Question: How can I change the color of the placeHolder text of a passwordBox at Windows Phone 8.1? I use this template:
'''
<Style x:Key="MyPasswordBoxStyle" TargetType="PasswordBox">
<Setter Property="MinWidth" Value="{ThemeResource TextControlThemeMinWidth}"/>
<Setter Property="MinHeight" Value="{ThemeResource TextControlThemeMinHeight}"/>
<Setter Property="SelectionHighlightColor" Value="{ThemeResource TextSelectionHighlightColorThemeBrush}"/>
<Setter Property="Foreground" Value="White"/>
<Setter Property="Background" Value="{ThemeResource TextBoxBackgroundThemeBrush}"/>
<Setter Property="BorderBrush" Value="{ThemeResource TextBoxBorderThemeBrush}"/>
<Setter Property="BorderThickness" Value="{ThemeResource TextControlBorderThemeThickness}"/>
<Setter Property="FontFamily" Value="{ThemeResource PhoneFontFamilyNormal}"/>
<Setter Property="FontSize" Value="{ThemeResource ContentControlFontSize}"/>
<Setter Property="ScrollViewer.HorizontalScrollMode" Value="Auto"/>
<Setter Property="ScrollViewer.VerticalScrollMode" Value="Auto"/>
<Setter Property="ScrollViewer.HorizontalScrollBarVisibility" Value="Hidden"/>
<Setter Property="ScrollViewer.VerticalScrollBarVisibility" Value="Hidden"/>
<Setter Property="Padding" Value="{ThemeResource TextControlThemePadding}"/>
<Setter Property="Margin" Value="{ThemeResource TextControlMarginThemeThickness}"/>
<Setter Property="VerticalAlignment" Value="Top"/>
<Setter Property="Template">
<Setter.Value>
<ControlTemplate TargetType="PasswordBox">
<Grid Background="Transparent">
<Grid.RowDefinitions>
<RowDefinition Height="Auto"/>
<RowDefinition Height="*"/>
<RowDefinition Height="Auto"/>
</Grid.RowDefinitions>
<VisualStateManager.VisualStateGroups>
<VisualStateGroup x:Name="CommonStates">
<VisualState x:Name="Disabled">
<Storyboard>
<ObjectAnimationUsingKeyFrames Storyboard.TargetProperty="Background" Storyboard.TargetName="BorderElement">
<DiscreteObjectKeyFrame KeyTime="0" Value="{ThemeResource TextBoxDisabledBackgroundThemeBrush}"/>
</ObjectAnimationUsingKeyFrames>
<ObjectAnimationUsingKeyFrames Storyboard.TargetProperty="BorderBrush" Storyboard.TargetName="BorderElement">
<DiscreteObjectKeyFrame KeyTime="0" Value="{ThemeResource TextBoxDisabledBorderThemeBrush}"/>
</ObjectAnimationUsingKeyFrames>
<ObjectAnimationUsingKeyFrames Storyboard.TargetProperty="Foreground" Storyboard.TargetName="ContentElement">
<DiscreteObjectKeyFrame KeyTime="0" Value="{ThemeResource TextBoxDisabledForegroundThemeBrush}"/>
</ObjectAnimationUsingKeyFrames>
<ObjectAnimationUsingKeyFrames Storyboard.TargetProperty="Foreground" Storyboard.TargetName="PlaceholderTextContentPresenter">
<DiscreteObjectKeyFrame KeyTime="0" Value="{ThemeResource TextBoxDisabledForegroundThemeBrush}"/>
</ObjectAnimationUsingKeyFrames>
<ObjectAnimationUsingKeyFrames Storyboard.TargetProperty="Foreground" Storyboard.TargetName="HeaderContentPresenter">
<DiscreteObjectKeyFrame KeyTime="0" Value="{ThemeResource TextBoxDisabledHeaderForegroundThemeBrush}"/>
</ObjectAnimationUsingKeyFrames>
</Storyboard>
</VisualState>
<VisualState x:Name="Normal">
<Storyboard>
<DoubleAnimation Duration="0" To="{ThemeResource TextControlBorderThemeOpacity}" Storyboard.TargetProperty="Opacity" Storyboard.TargetName="BorderElement"/>
</Storyboard>
</VisualState>
<VisualState x:Name="PointerOver"/>
<VisualState x:Name="Focused">
<Storyboard>
<ObjectAnimationUsingKeyFrames Storyboard.TargetProperty="BorderBrush" Storyboard.TargetName="BorderElement">
<DiscreteObjectKeyFrame KeyTime="0" Value="{ThemeResource TextSelectionHighlightColorThemeBrush}"/>
</ObjectAnimationUsingKeyFrames>
<DoubleAnimation Duration="0" To="0" Storyboard.TargetProperty="Opacity" Storyboard.TargetName="PlaceholderTextContentPresenter"/>
<ObjectAnimationUsingKeyFrames Storyboard.TargetProperty="Background" Storyboard.TargetName="BorderElement">
<DiscreteObjectKeyFrame KeyTime="0" Value="{StaticResource ClubCardBlueColorBrush}"/>
</ObjectAnimationUsingKeyFrames>
</Storyboard>
</VisualState>
</VisualStateGroup>
<VisualStateGroup x:Name="ButtonStates">
<VisualState x:Name="ButtonVisible">
<Storyboard>
<ObjectAnimationUsingKeyFrames Storyboard.TargetProperty="Visibility" Storyboard.TargetName="RevealButton">
<DiscreteObjectKeyFrame KeyTime="0" Value="Visible"/>
</ObjectAnimationUsingKeyFrames>
<ObjectAnimationUsingKeyFrames Storyboard.TargetProperty="IsChecked" Storyboard.TargetName="RevealButton">
<DiscreteObjectKeyFrame KeyTime="0" Value="False"/>
</ObjectAnimationUsingKeyFrames>
</Storyboard>
</VisualState>
<VisualState x:Name="ButtonCollapsed">
<Storyboard>
<ObjectAnimationUsingKeyFrames Storyboard.TargetProperty="Visibility" Storyboard.TargetName="RevealButton">
<DiscreteObjectKeyFrame KeyTime="0" Value="Collapsed"/>
</ObjectAnimationUsingKeyFrames>
<ObjectAnimationUsingKeyFrames Storyboard.TargetProperty="IsChecked" Storyboard.TargetName="RevealButton">
<DiscreteObjectKeyFrame KeyTime="0" Value="False"/>
</ObjectAnimationUsingKeyFrames>
</Storyboard>
</VisualState>
</VisualStateGroup>
</VisualStateManager.VisualStateGroups>
<Border x:Name="BorderElement" BorderBrush="{TemplateBinding BorderBrush}" BorderThickness="{TemplateBinding BorderThickness}" Background="{TemplateBinding Background}" Grid.Row="1"/>
<ContentPresenter x:Name="HeaderContentPresenter" ContentTemplate="{TemplateBinding HeaderTemplate}" Content="{TemplateBinding Header}" Margin="{ThemeResource TextControlHeaderMarginThemeThickness}" Grid.Row="0" Style="{StaticResource HeaderContentPresenterStyle}"/>
<ScrollViewer x:Name="ContentElement" AutomationProperties.AccessibilityView="Raw" HorizontalScrollMode="{TemplateBinding ScrollViewer.HorizontalScrollMode}" HorizontalScrollBarVisibility="{TemplateBinding ScrollViewer.HorizontalScrollBarVisibility}" IsTabStop="False" IsHorizontalRailEnabled="{TemplateBinding ScrollViewer.IsHorizontalRailEnabled}" IsVerticalRailEnabled="{TemplateBinding ScrollViewer.IsVerticalRailEnabled}" Margin="{ThemeResource RichEditBoxTextThemeMargin}" MinHeight="{ThemeResource TextControlThemeMinHeight}" Padding="{TemplateBinding Padding}" Grid.Row="1" VerticalScrollBarVisibility="{TemplateBinding ScrollViewer.VerticalScrollBarVisibility}" VerticalScrollMode="{TemplateBinding ScrollViewer.VerticalScrollMode}" ZoomMode="Disabled"/>
<ContentControl x:Name="PlaceholderTextContentPresenter" Content="{TemplateBinding PlaceholderText}" Foreground="{ThemeResource TextBoxPlaceholderTextThemeBrush}" IsTabStop="False" Margin="{ThemeResource RichEditBoxTextThemeMargin}" Padding="{TemplateBinding Padding}" Grid.Row="1"/>
<CheckBox x:Name="RevealButton" Foreground="{ThemeResource TextBoxForegroundHeaderThemeBrush}" HorizontalAlignment="Left" IsTabStop="False" Margin="{ThemeResource PasswordBoxCheckBoxThemeMargin}" Grid.Row="2" Visibility="Collapsed" VerticalAlignment="Top"/>
</Grid>
</ControlTemplate>
</Setter.Value>
</Setter>
</Style>
'''
Although I changed the foreground color to white the placeholder text is showing in grey.

In normal textBox placeholder text i shown white as I want. Does anybody know if i have to add some property or something
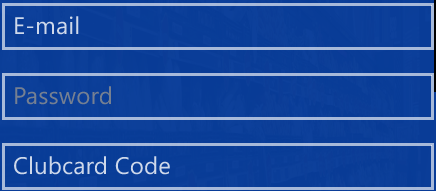
Answer: Just if somebody get stuck in some same situation, to change the placeholder color there is a property tag in the style and there somebody can change the foreground property.
'''
<ContentControl x:Name="PlaceholderTextContentPresenter" Content="{TemplateBinding PlaceholderText}"
Foreground="White"
IsTabStop="False" Margin="{ThemeResource RichEditBoxTextThemeMargin}"
Padding="{TemplateBinding Padding}" Grid.Row="1"/>
'''